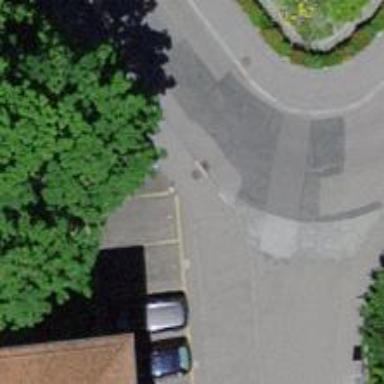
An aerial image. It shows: Kerb serving as barrier.